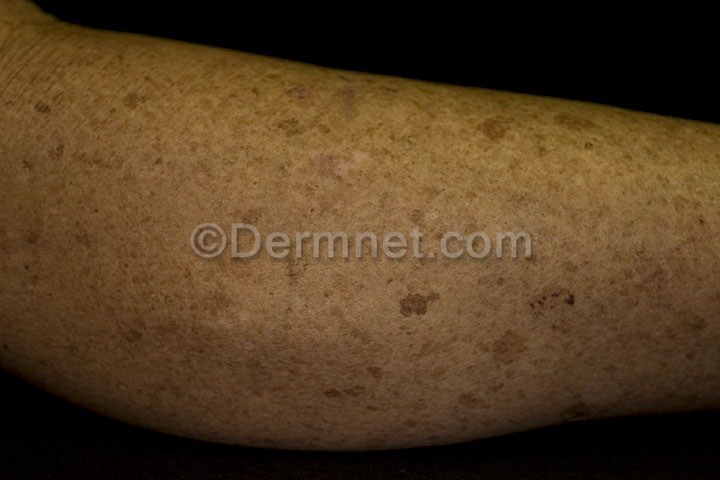
Disease: Light Diseases and Disorders of Pigmentation